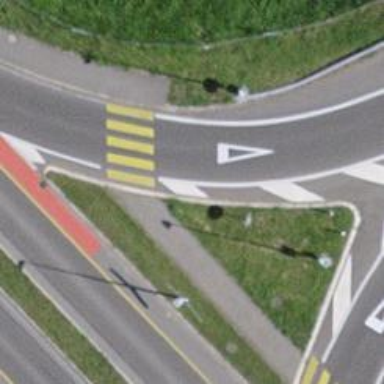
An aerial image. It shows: Marked zebra crossing on the road.